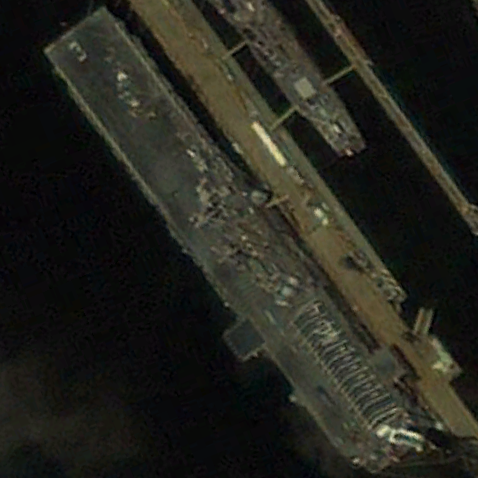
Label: assault